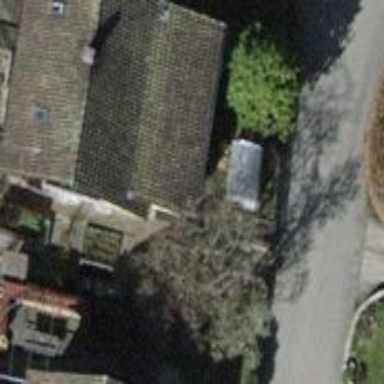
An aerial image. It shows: Detached building.